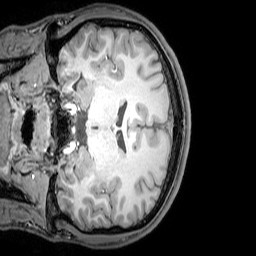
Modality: T1w
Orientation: coronal
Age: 21
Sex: male
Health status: healthy
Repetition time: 0.081 s
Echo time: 0.037 s